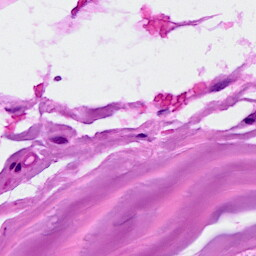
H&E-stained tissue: Breast